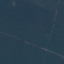
Label: Forest